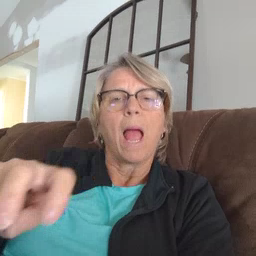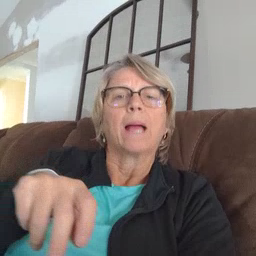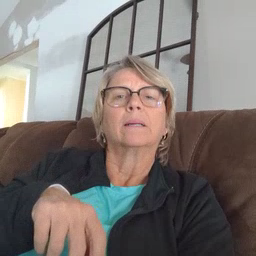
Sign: ride